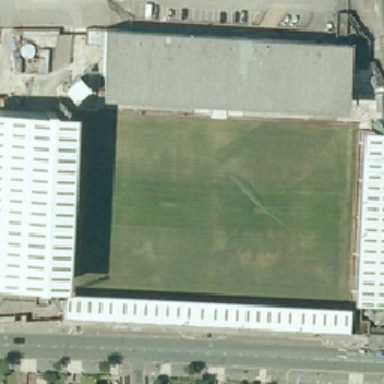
This is lawn buildings cars and roads .